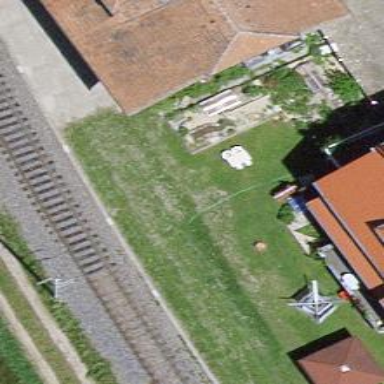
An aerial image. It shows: Single track railway siding.